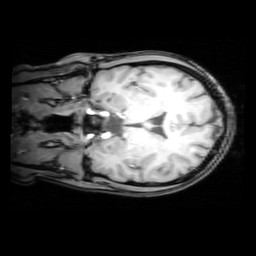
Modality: T1w
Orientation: coronal
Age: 26
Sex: female
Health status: healthy
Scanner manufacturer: philips
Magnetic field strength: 3 T
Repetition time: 0.012 s
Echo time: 0.0037 s